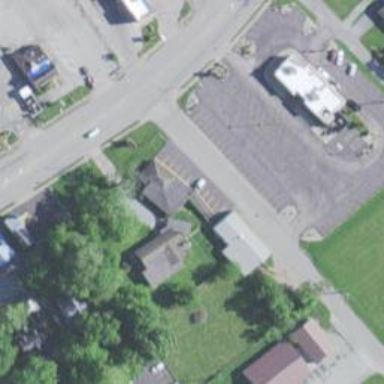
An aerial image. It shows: Veterinary facility.